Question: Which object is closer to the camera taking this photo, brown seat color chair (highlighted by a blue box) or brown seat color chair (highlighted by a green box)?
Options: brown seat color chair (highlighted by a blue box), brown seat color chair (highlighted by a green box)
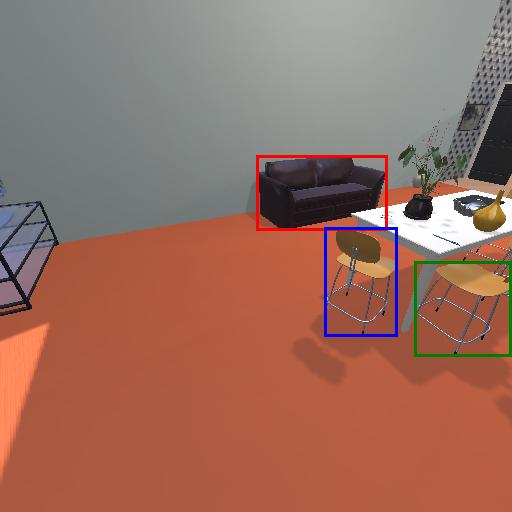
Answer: brown seat color chair (highlighted by a blue box)